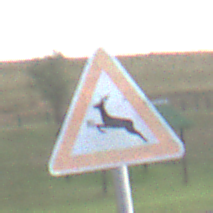
Verkehrszeichen: WildwechselRechts
Umgebung: Outdoor, RoadRail
Tageszeit: SunriseSunset
Wetter: PartlyCloudy
Licht: Natural
Jahreszeit: NotSpecified
Kontrast: LowContrast